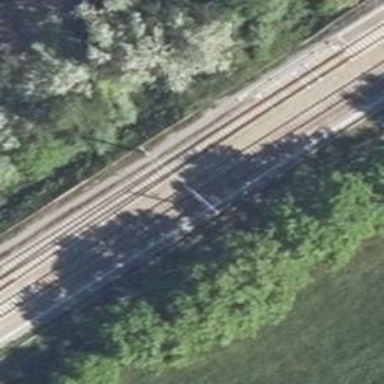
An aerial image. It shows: Railway switch with the turnout on the left side.